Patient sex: M
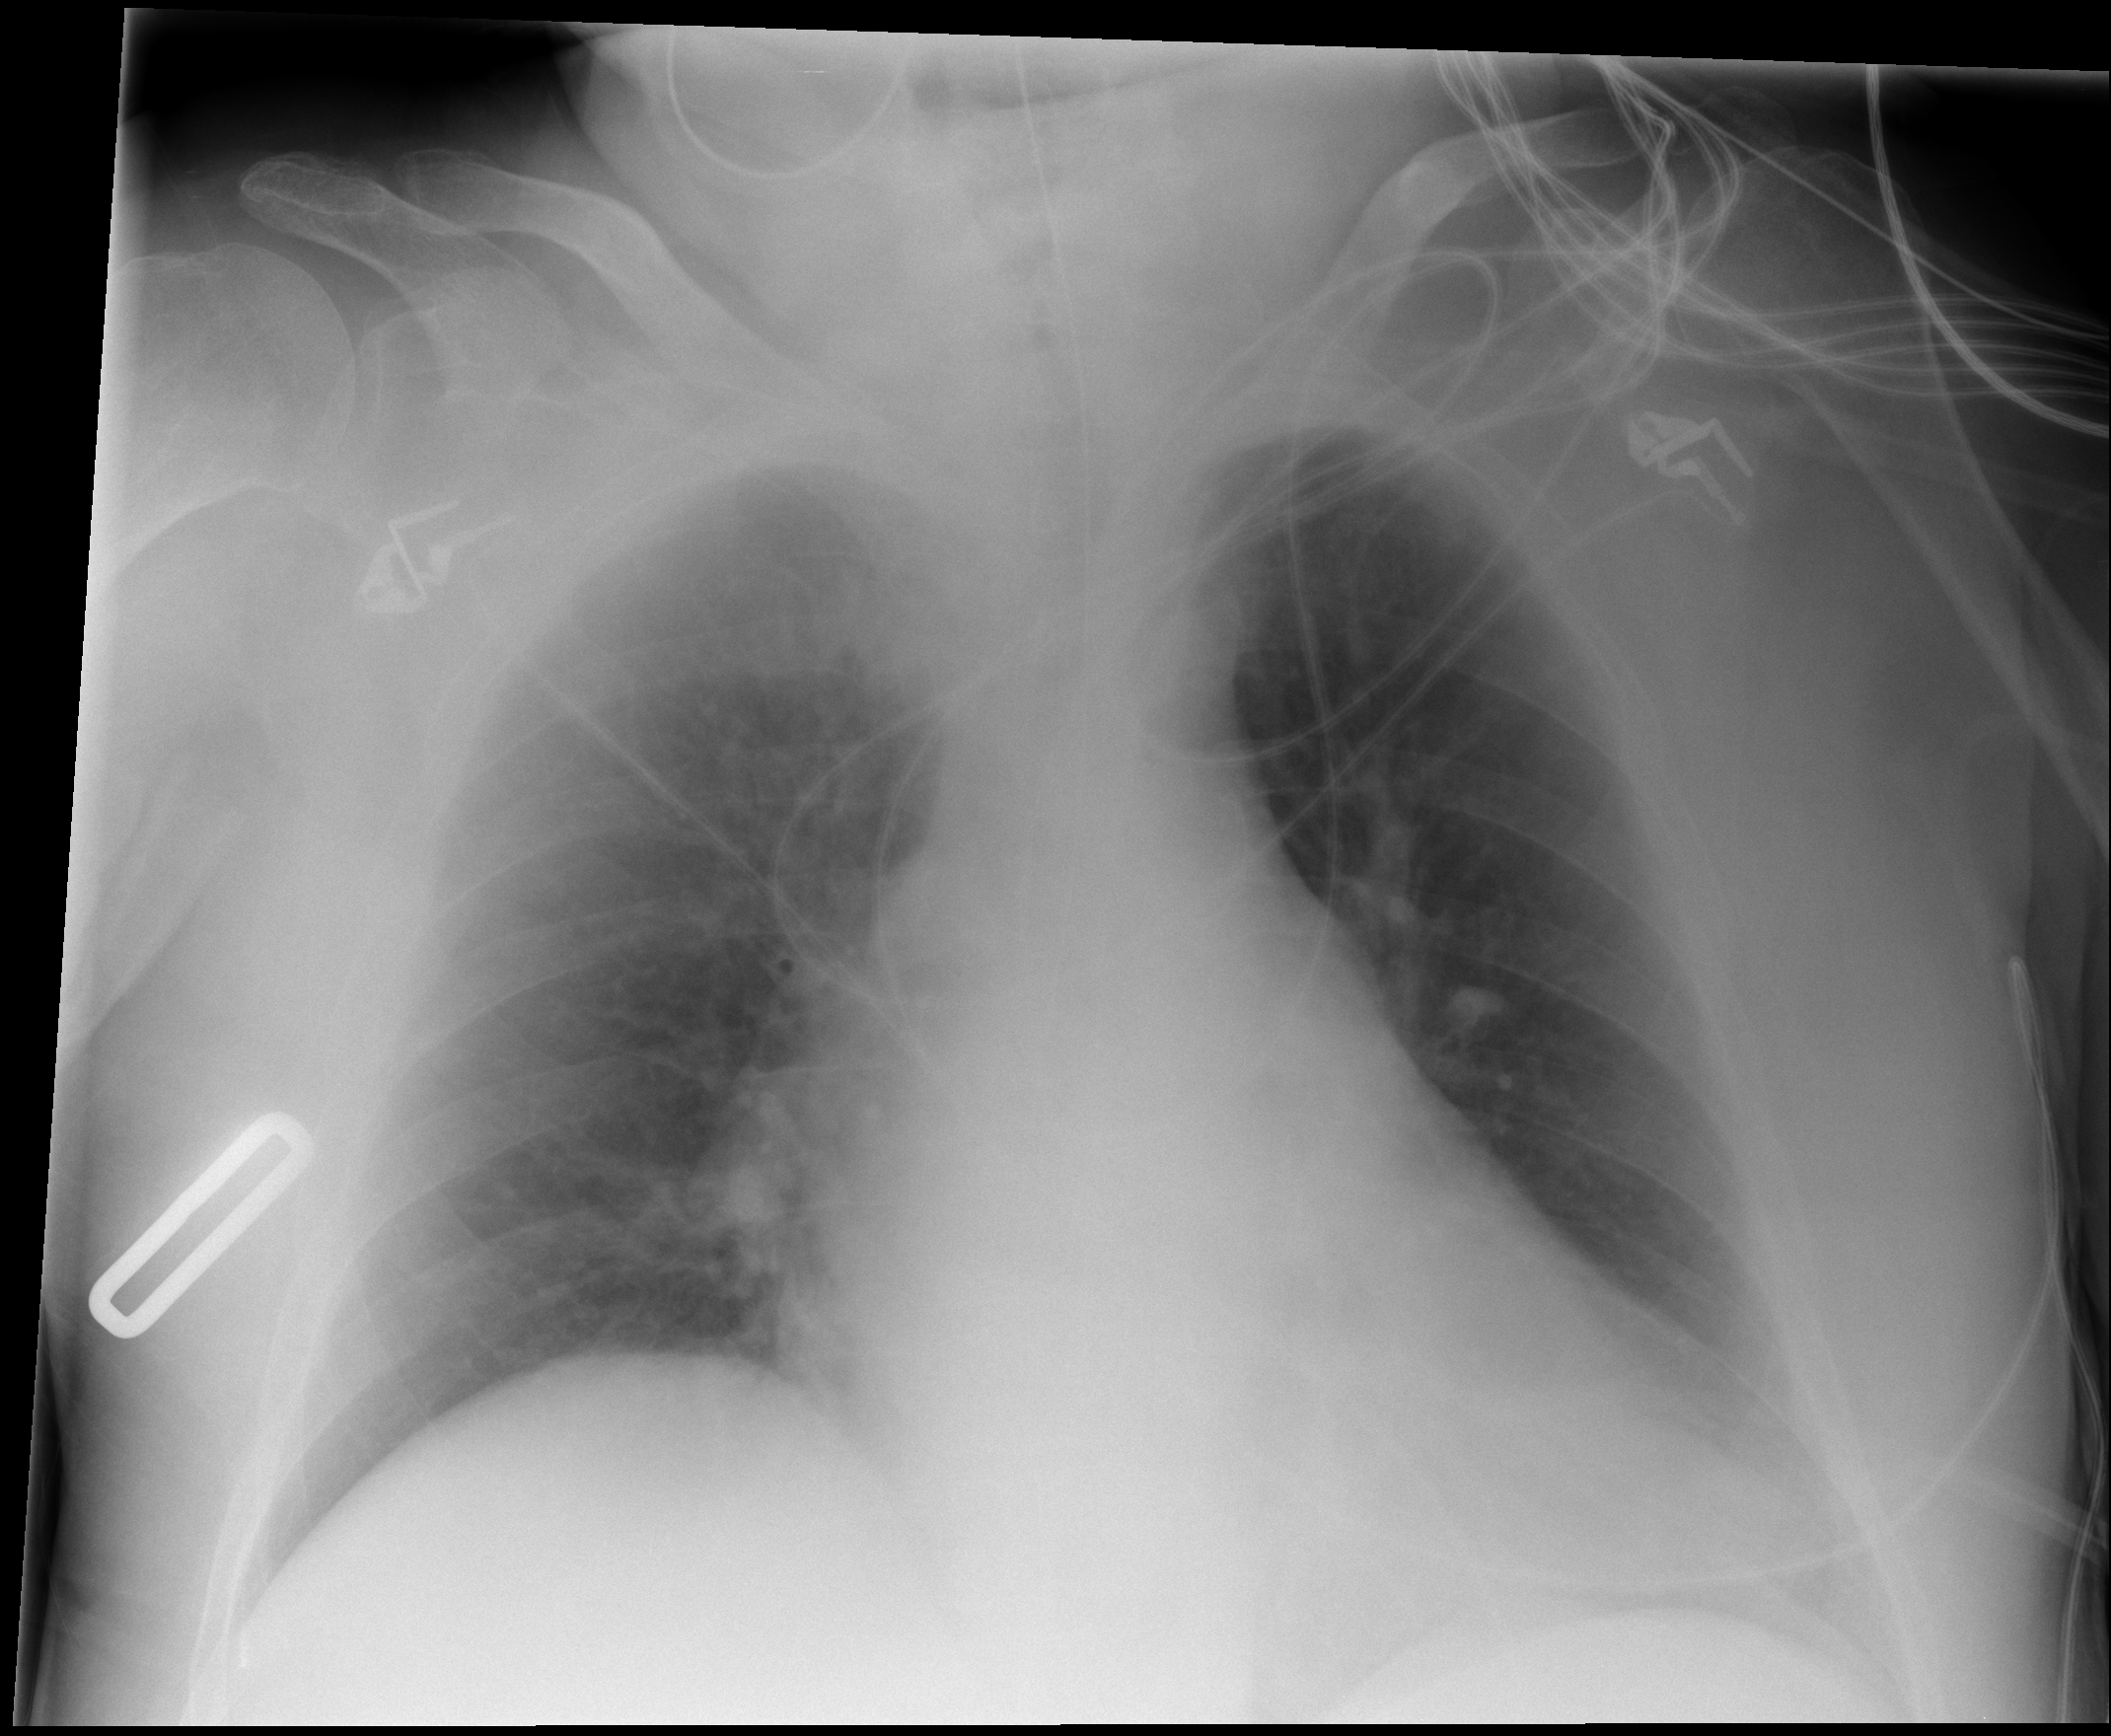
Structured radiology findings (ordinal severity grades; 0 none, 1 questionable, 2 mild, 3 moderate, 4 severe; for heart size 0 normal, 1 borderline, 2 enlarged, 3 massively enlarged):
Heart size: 2
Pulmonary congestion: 1
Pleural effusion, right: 0
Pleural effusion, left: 2
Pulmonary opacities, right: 0
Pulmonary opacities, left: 0
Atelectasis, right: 0
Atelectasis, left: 0